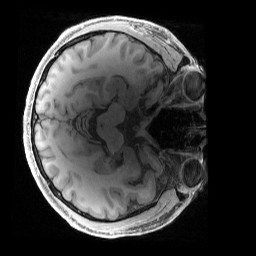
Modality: T1w
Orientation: axial
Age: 34
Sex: male
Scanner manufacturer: siemens
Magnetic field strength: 3 T
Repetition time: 2.4 s
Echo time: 0.00241 s